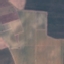
Land use / land cover class: PermanentCrop